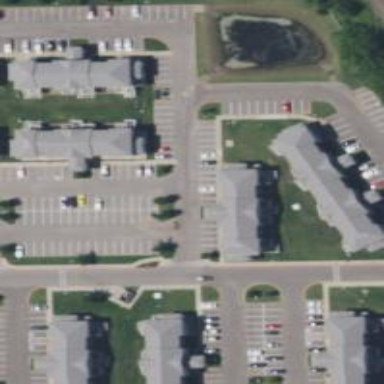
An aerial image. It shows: Living street.